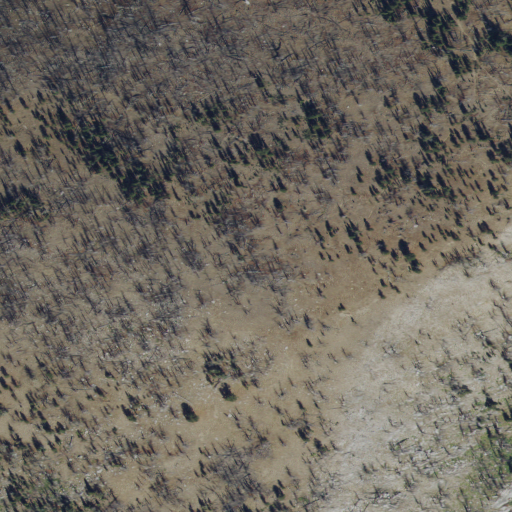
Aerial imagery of mountain in Idaho named Parker Mountain containing grassland, shrub, and evergreen forest